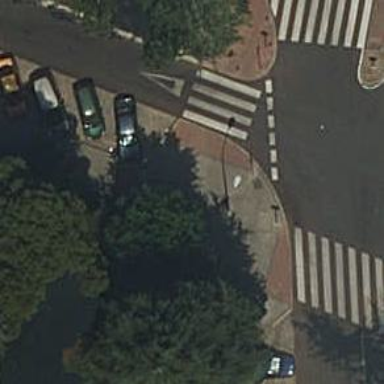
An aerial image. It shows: Sidewalk along the footway.